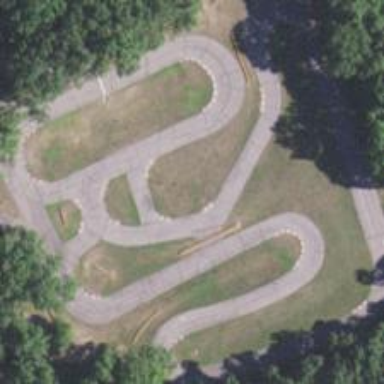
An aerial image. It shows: Karting raceway for sports activities.